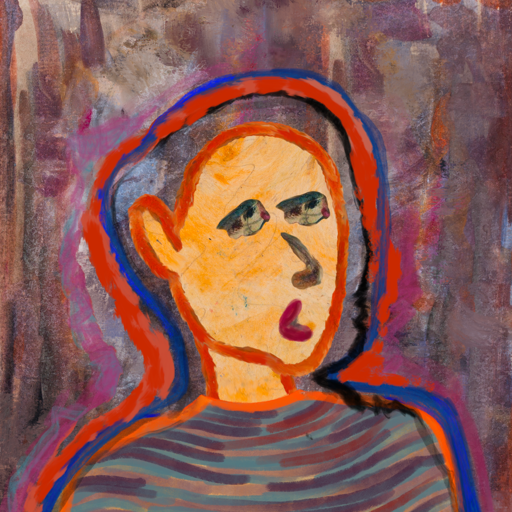
Background: Hypocrite, Head And Neck Side: Experience, Face Side: Pipe, Bust: Experience, Hair Side: Experience, Head Accessory: Blank, Second Necklace: Blank, Necklace: Blank, Baby: Blank